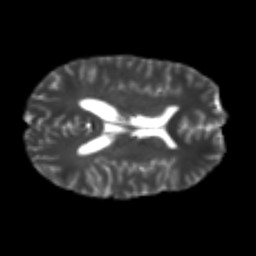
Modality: T2w
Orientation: axial
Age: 25
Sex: male
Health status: healthy
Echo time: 0.074 s